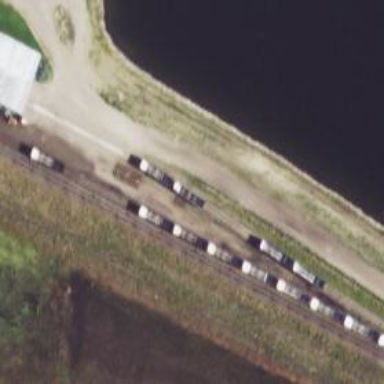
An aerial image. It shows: Railway siding for service.